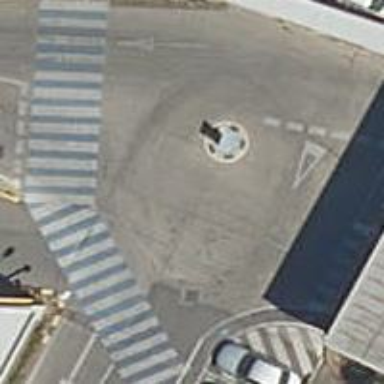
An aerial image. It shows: Mini roundabout on the road.